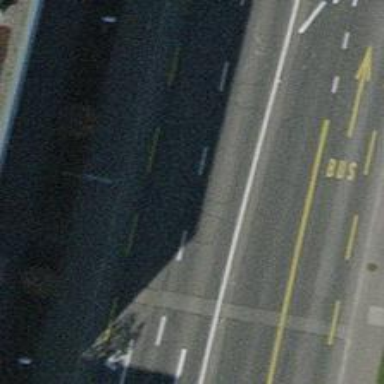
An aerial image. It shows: Road with steps.